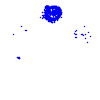
Particle: electron